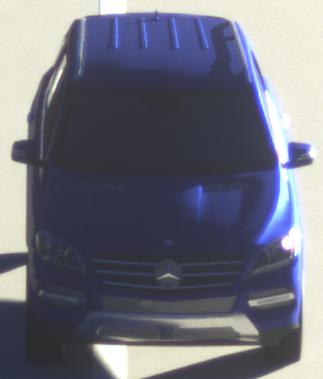
Make: Mercedes-Benz
Model: ML 350
Detailed model: M-Class (166)
Model produced from: 2011/11
Model produced until: 2014/10
Doors: 5
Color: blue
Road condition: dry road
Daytime: sunrise or sunset
Contrast: high contrast